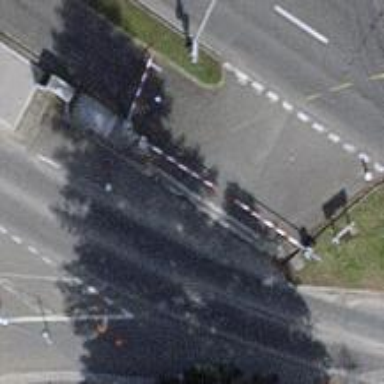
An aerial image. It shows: Lift gate barrier.